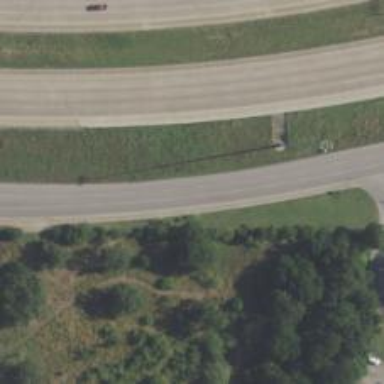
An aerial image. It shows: Secondary road with asphalt surface and frontage road.